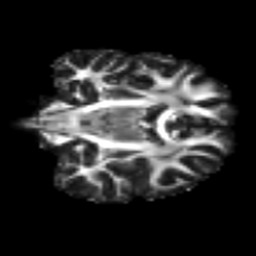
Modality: FA
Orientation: coronal
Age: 22
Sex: female
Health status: ill
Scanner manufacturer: siemens
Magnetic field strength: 3 T
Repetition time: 6.5 s
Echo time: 0.062 s